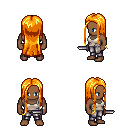
a pixel art fantasy rpg character, male body template, human, dark skin, white pirate shirt, metal pants, light blonde extra-long hairstyle, bracelets, dagger, four views (front, back, left, right), 2x2 character sprite sheet, small pixel art, hard edges, no anti-aliasing